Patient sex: F
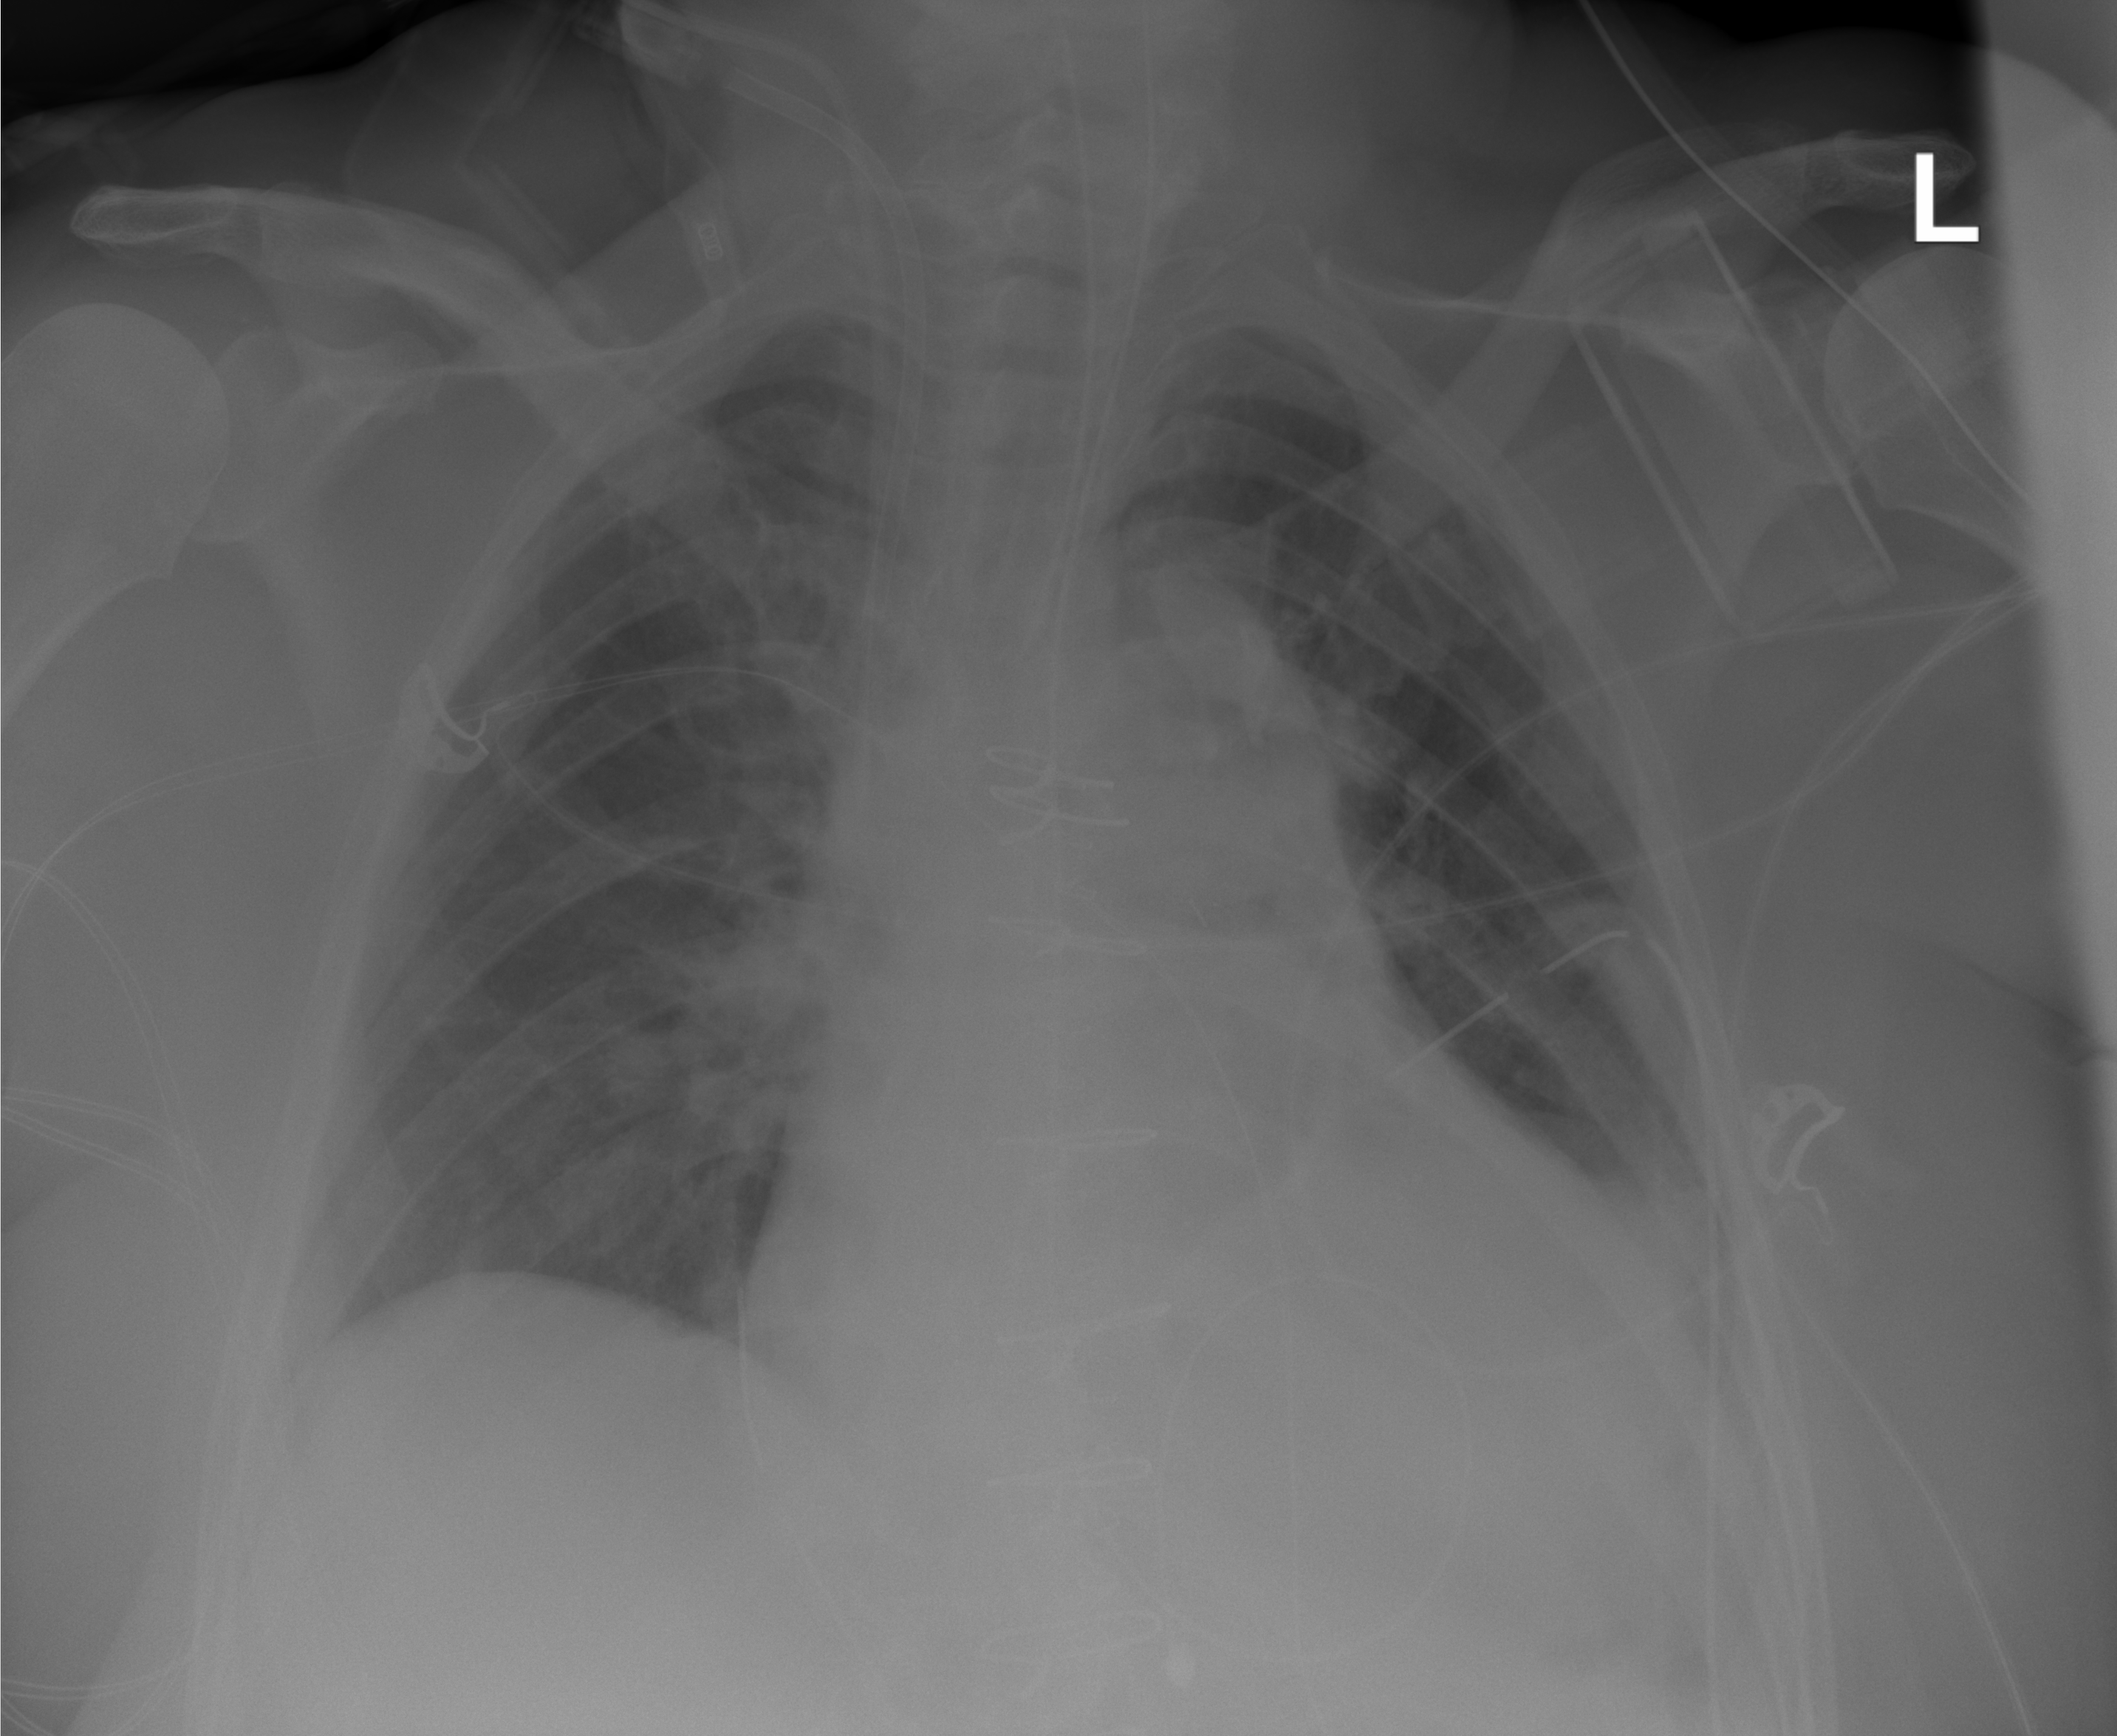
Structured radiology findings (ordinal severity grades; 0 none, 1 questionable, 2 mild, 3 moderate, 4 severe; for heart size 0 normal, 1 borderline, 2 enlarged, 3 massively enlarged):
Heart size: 2
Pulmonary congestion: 0
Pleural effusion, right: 0
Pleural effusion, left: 0
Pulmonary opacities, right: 0
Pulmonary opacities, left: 0
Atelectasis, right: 0
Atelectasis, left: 2